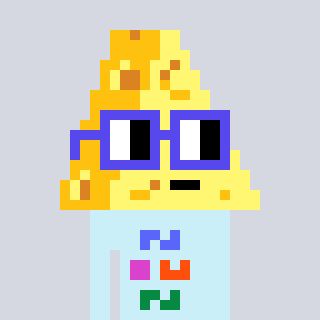
a pixel art character with square blue glasses, a cheese-shaped head and a cold-colored body on a cool background